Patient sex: M
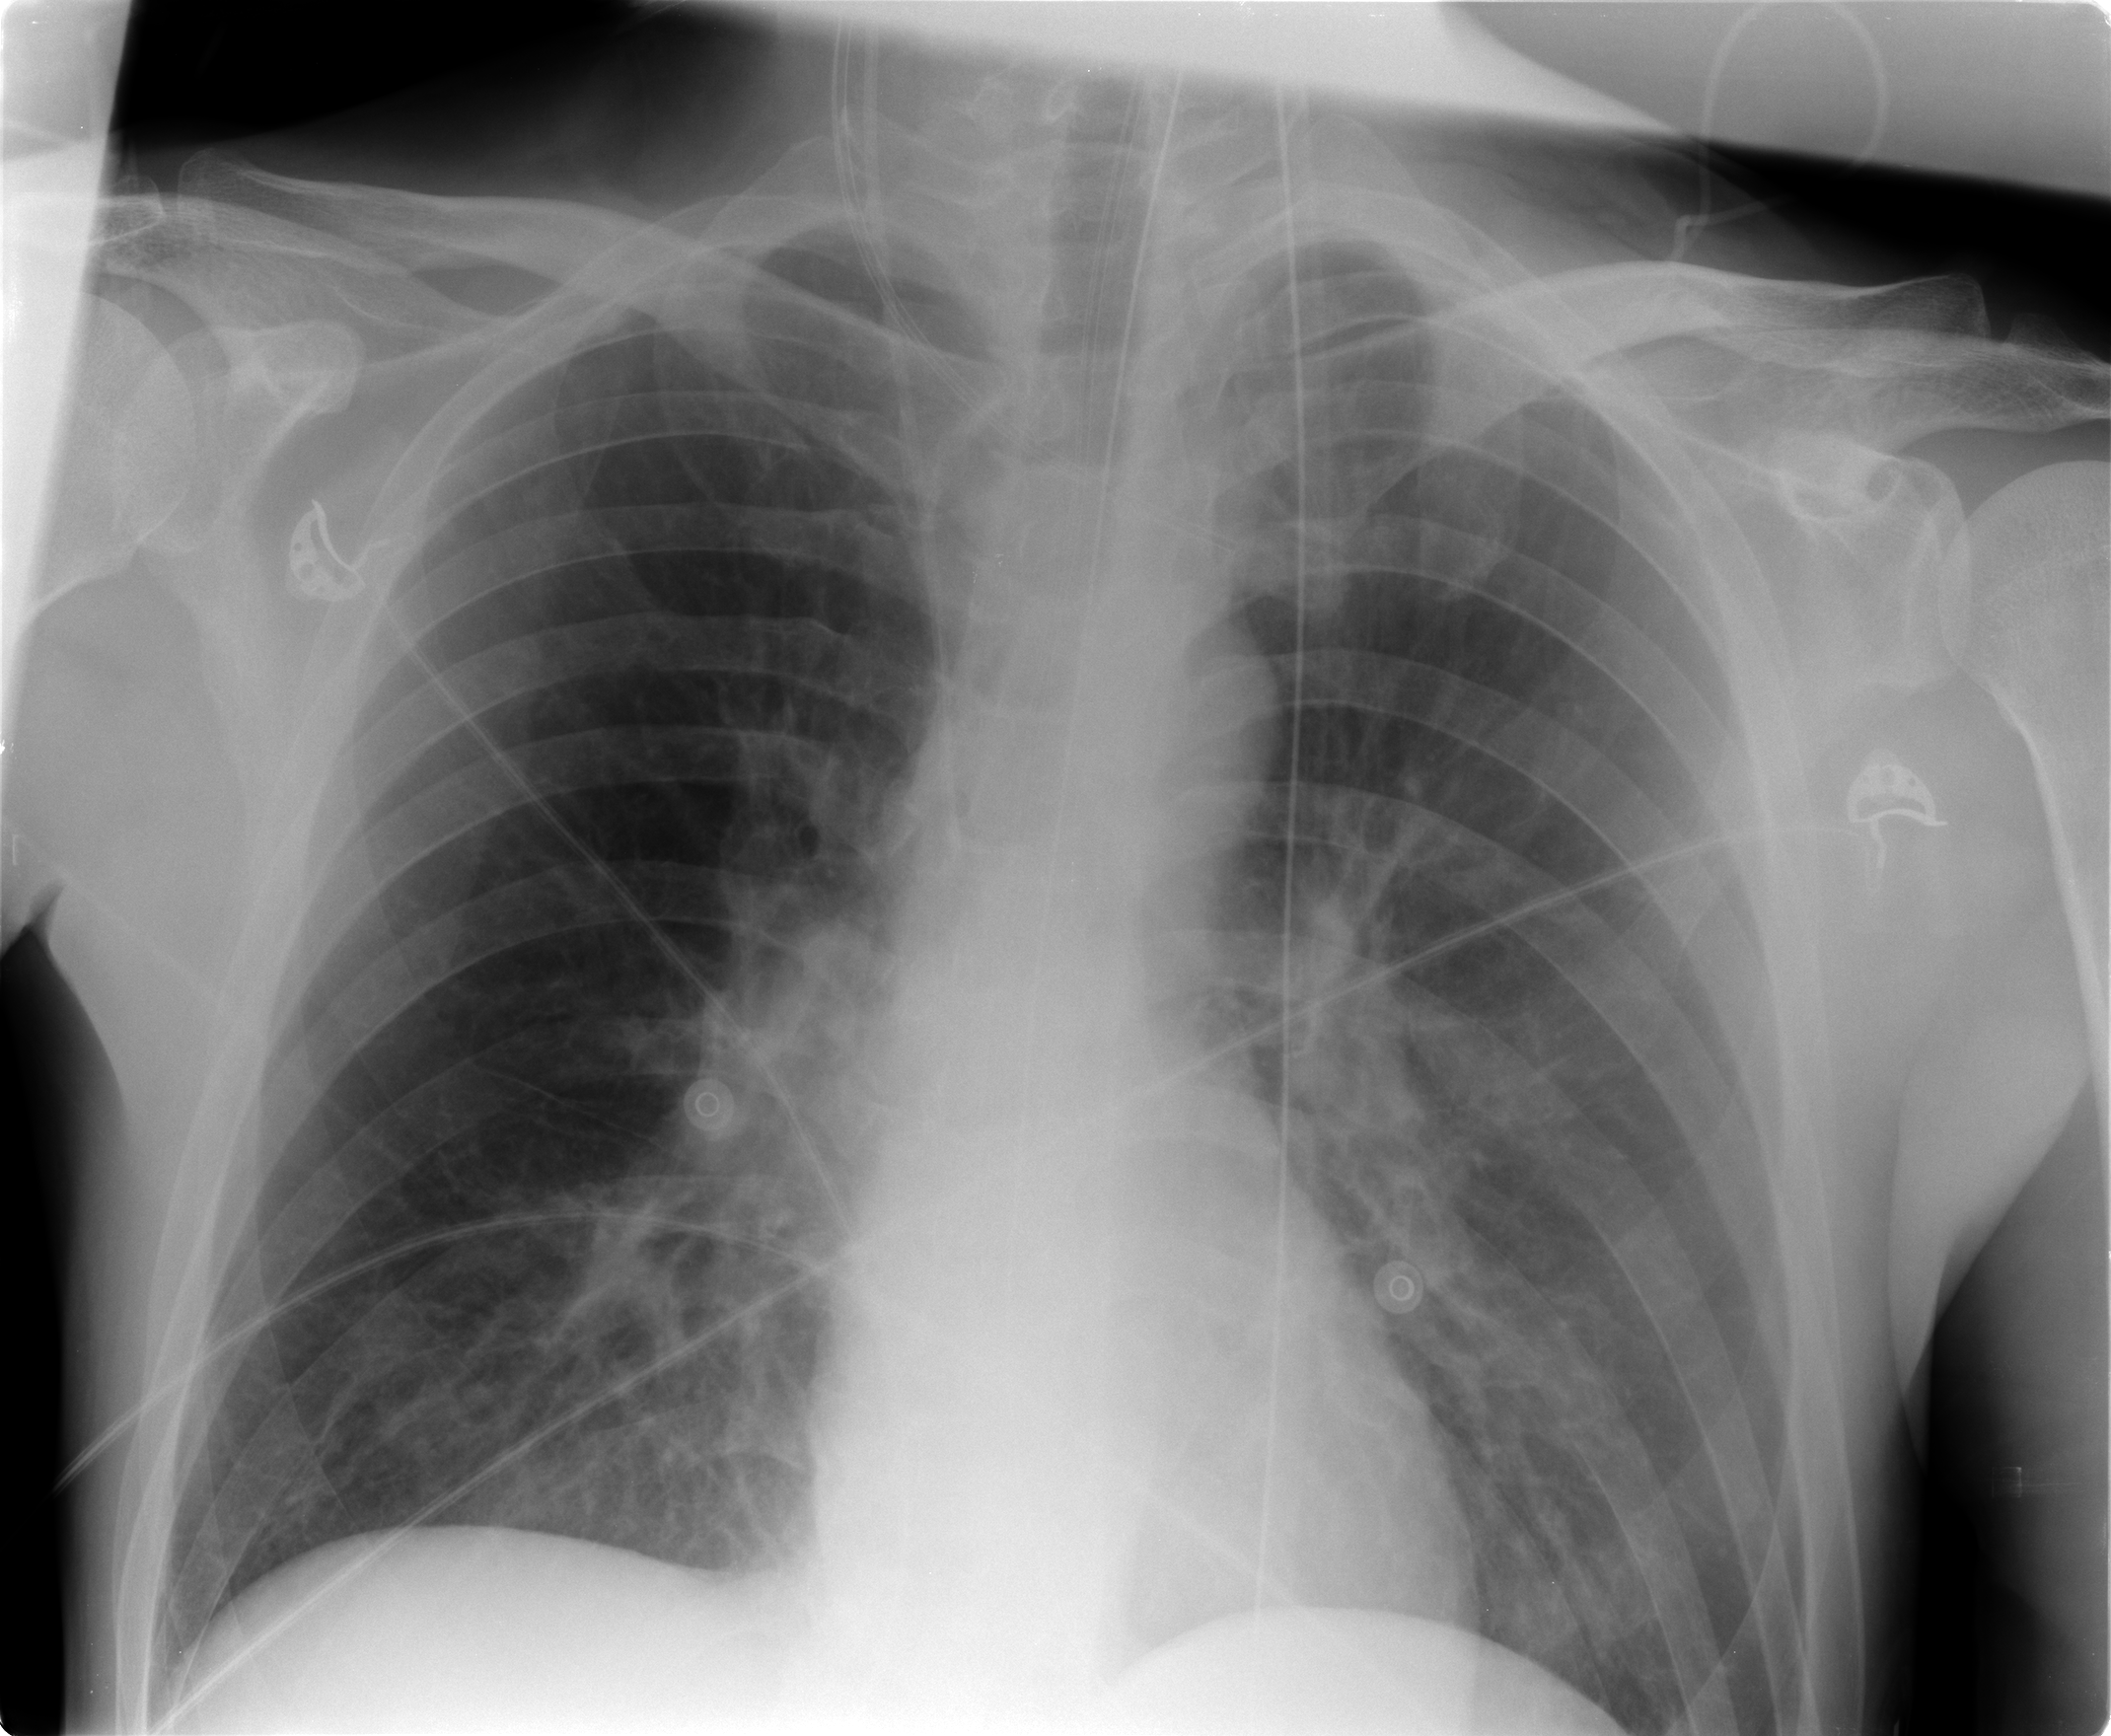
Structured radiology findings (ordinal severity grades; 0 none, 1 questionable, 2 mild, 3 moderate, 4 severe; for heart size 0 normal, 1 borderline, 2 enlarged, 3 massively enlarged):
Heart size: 0
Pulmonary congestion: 0
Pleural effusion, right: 0
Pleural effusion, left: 0
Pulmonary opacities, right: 0
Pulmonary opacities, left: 0
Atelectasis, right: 2
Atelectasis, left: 2